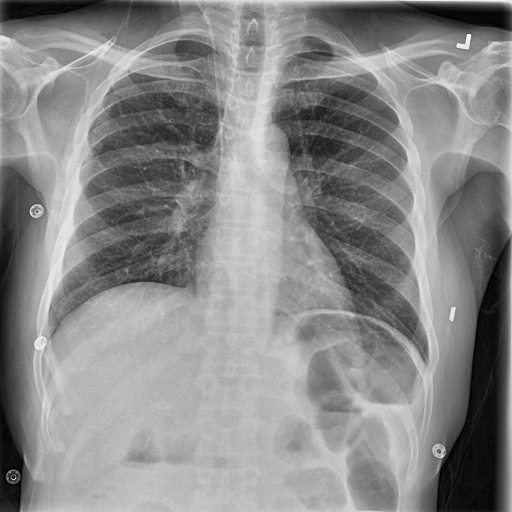
Finding: NORMAL